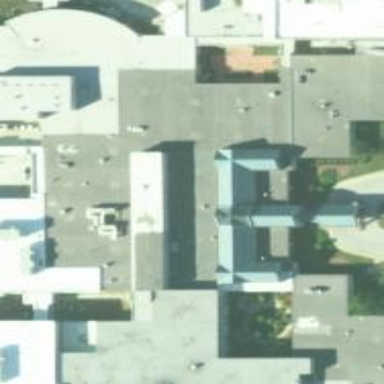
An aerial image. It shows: Hospital building.